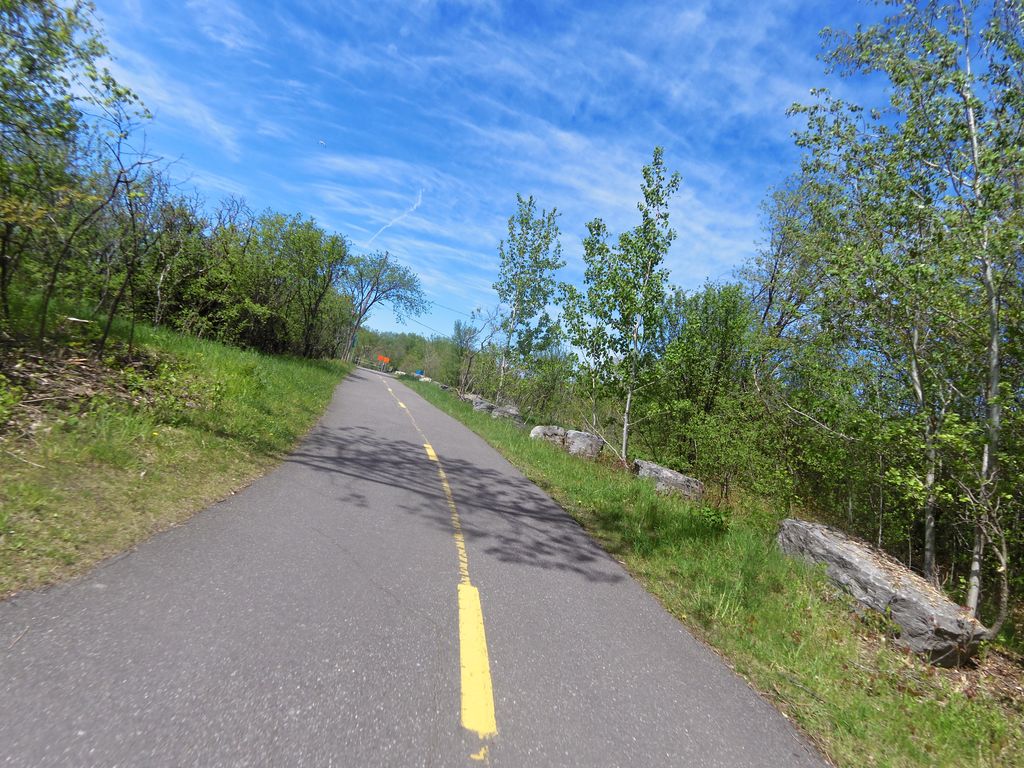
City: ottawa-gatineau